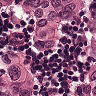
Metastatic tissue present: yes